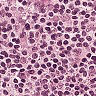
Metastatic tissue present: no